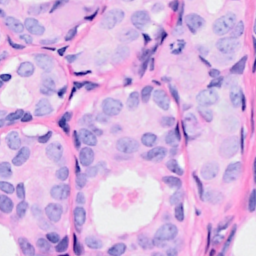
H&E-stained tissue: Breast